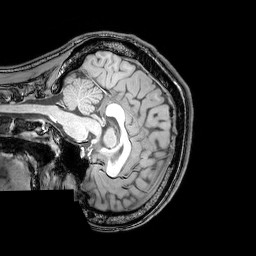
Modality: T1w
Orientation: sagittal
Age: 24
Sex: female
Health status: healthy
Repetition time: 0.081 s
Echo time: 0.037 s